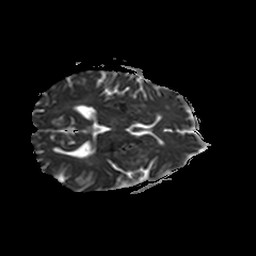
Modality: ADC
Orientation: axial
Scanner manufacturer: philips
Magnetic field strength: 3 T
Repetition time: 3.08 s
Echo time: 0.076 s